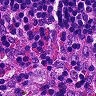
Metastatic tissue present: no